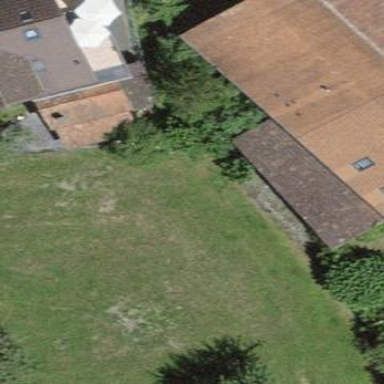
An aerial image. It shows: Rural barn.